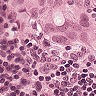
Metastatic tissue present: yes